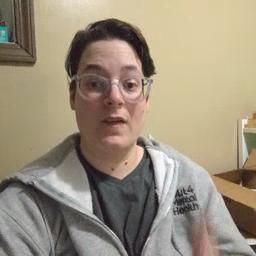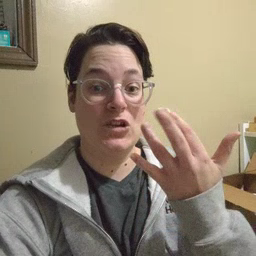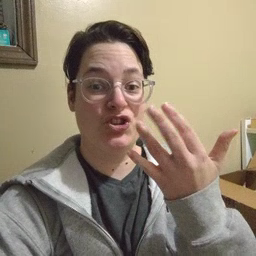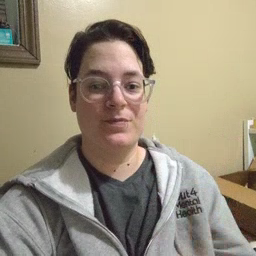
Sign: finger